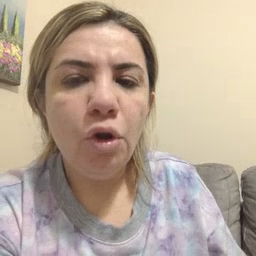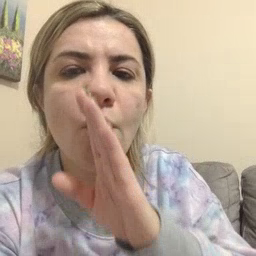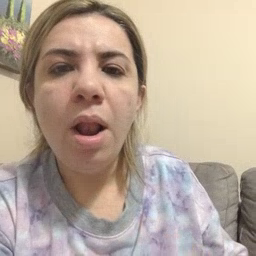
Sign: quiet